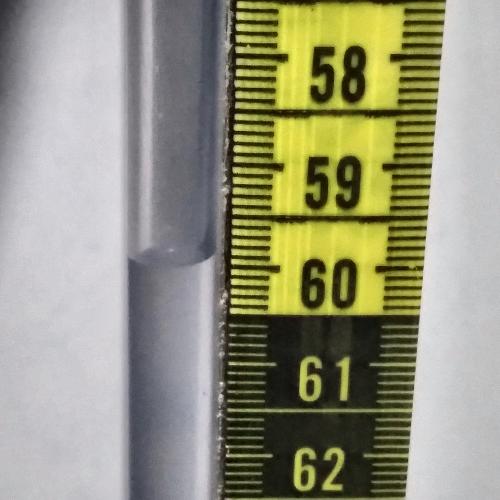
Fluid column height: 59.9 cm